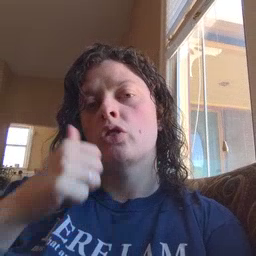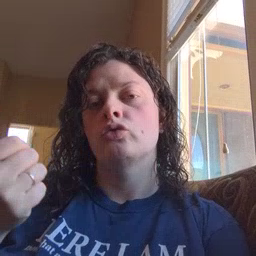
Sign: another